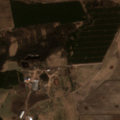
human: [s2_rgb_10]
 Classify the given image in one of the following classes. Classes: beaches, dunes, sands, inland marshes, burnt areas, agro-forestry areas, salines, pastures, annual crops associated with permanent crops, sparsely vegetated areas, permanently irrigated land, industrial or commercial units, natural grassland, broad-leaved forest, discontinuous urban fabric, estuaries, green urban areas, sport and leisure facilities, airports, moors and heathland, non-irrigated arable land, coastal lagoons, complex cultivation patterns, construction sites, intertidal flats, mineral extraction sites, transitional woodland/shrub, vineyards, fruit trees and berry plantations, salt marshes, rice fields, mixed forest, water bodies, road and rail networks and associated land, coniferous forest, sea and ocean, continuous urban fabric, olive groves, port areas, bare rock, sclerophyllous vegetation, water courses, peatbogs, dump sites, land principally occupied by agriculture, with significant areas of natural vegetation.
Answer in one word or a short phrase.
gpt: non-irrigated arable land, complex cultivation patterns, broad-leaved forest, mixed forest, transitional woodland/shrub